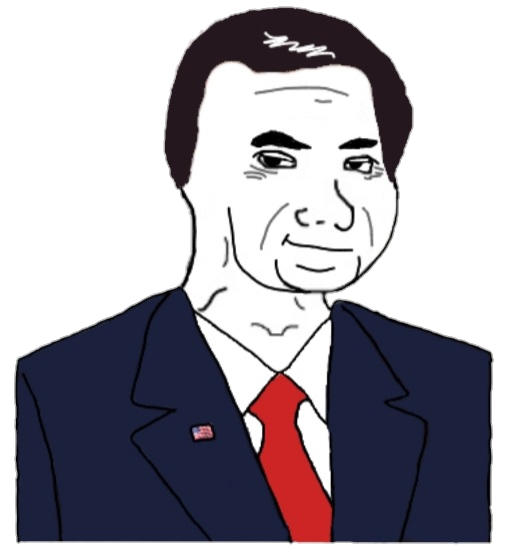
Label: 5_Smugjak